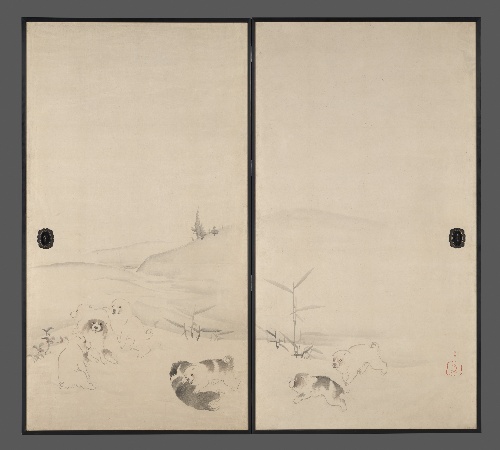
Title: 長澤蘆雪筆　雪中狗子図襖|Puppies in the Snow
Artist: Nagasawa Rosetsu 長澤蘆雪
Artist bio: Japanese, 1754–1799
Date: 1792–99
Object type: Sliding panels
Classification: Paintings
Medium: Set of four sliding panels mounted as a pair of two-panel screens; ink and color on paper
Culture: Japan
Period: Edo period (1615–1868)
Dimensions: Image: 66 7/16 × 72 1/16 in. (168.7 × 183 cm)
Overall with mounting: 68 × 74 5/8 in. (172.7 × 189.6 cm)
Department: Asian Art
Credit line: Mary Griggs Burke Collection, Gift of the Mary and Jackson Burke Foundation, 2015
Accession year: 2015
Repository: Metropolitan Museum of Art, New York, NY
Tags: Dogs|Snow